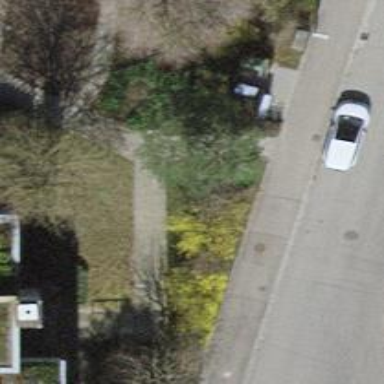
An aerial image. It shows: Urban tree adding natural touch to the cityscape.